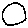
Label: circle